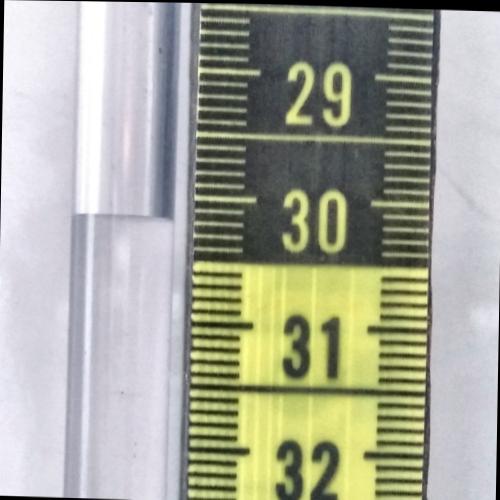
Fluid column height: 30.2 cm